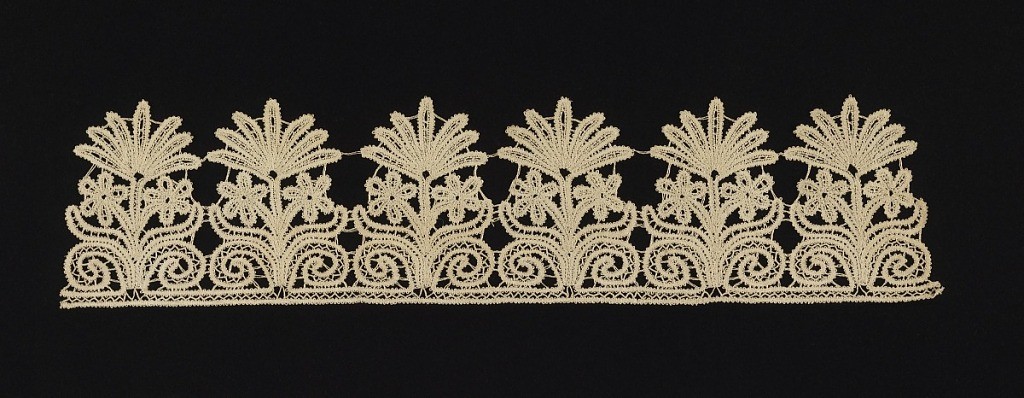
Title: Border
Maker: Sybil Carter Indian Mission and Lace Industry Association
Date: ca. 1900
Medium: linen Technique: bobbin lace
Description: Border of bobbin lace with one straight and one scalloped edge. Design is a stem with three flowers and four leaves placed at right angles to edge.